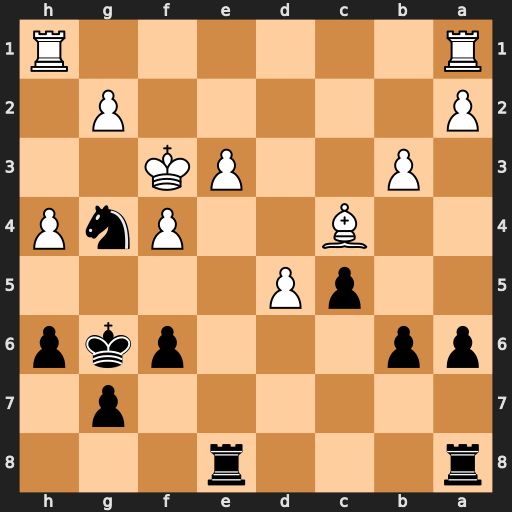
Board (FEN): r3r3/6p1/pp3pkp/2pP4/2B2PnP/1P2PK2/P5P1/R6R
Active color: b
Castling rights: -
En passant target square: -
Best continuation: Rxe3+ Kxg4 f5#